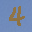
Label: 4